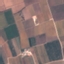
Land use / land cover: PermanentCrop